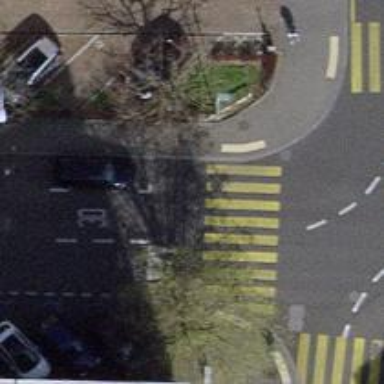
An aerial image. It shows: Marked zebra crossing on the road.